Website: walmart
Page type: address-validator
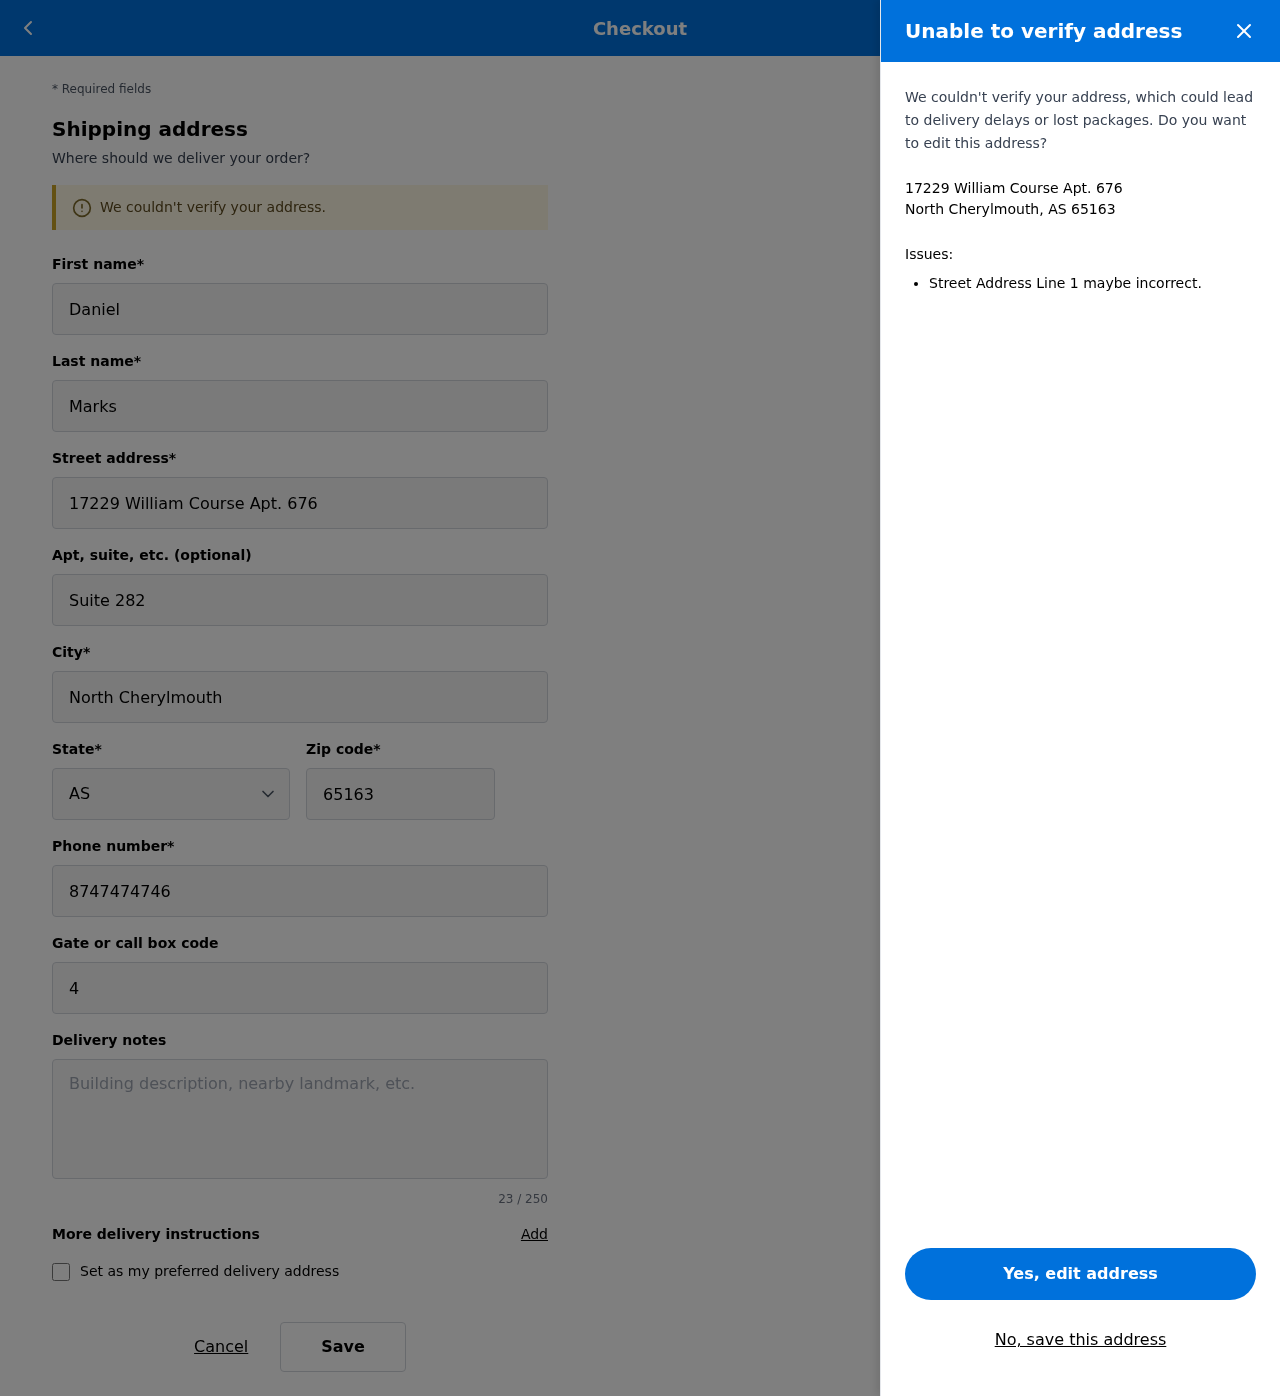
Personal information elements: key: PII_CITY_STATE_ZIP
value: North Cherylmouth, AS 65163
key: PII_DELIVERY_INSTRUCTIONS
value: Do not leave if raining
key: PII_STATE_ABBR
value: AS
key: PII_STREET
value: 17229 William Course Apt. 676
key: PII_FIRSTNAME
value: Daniel
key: PII_LASTNAME
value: Marks
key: PII_STREET2
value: Suite 282
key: PII_CITY
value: North Cherylmouth
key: PII_POSTCODE
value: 65163
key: PII_PHONE
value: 8747474746
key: PII_SECURITY_CODE
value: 42694